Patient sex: F
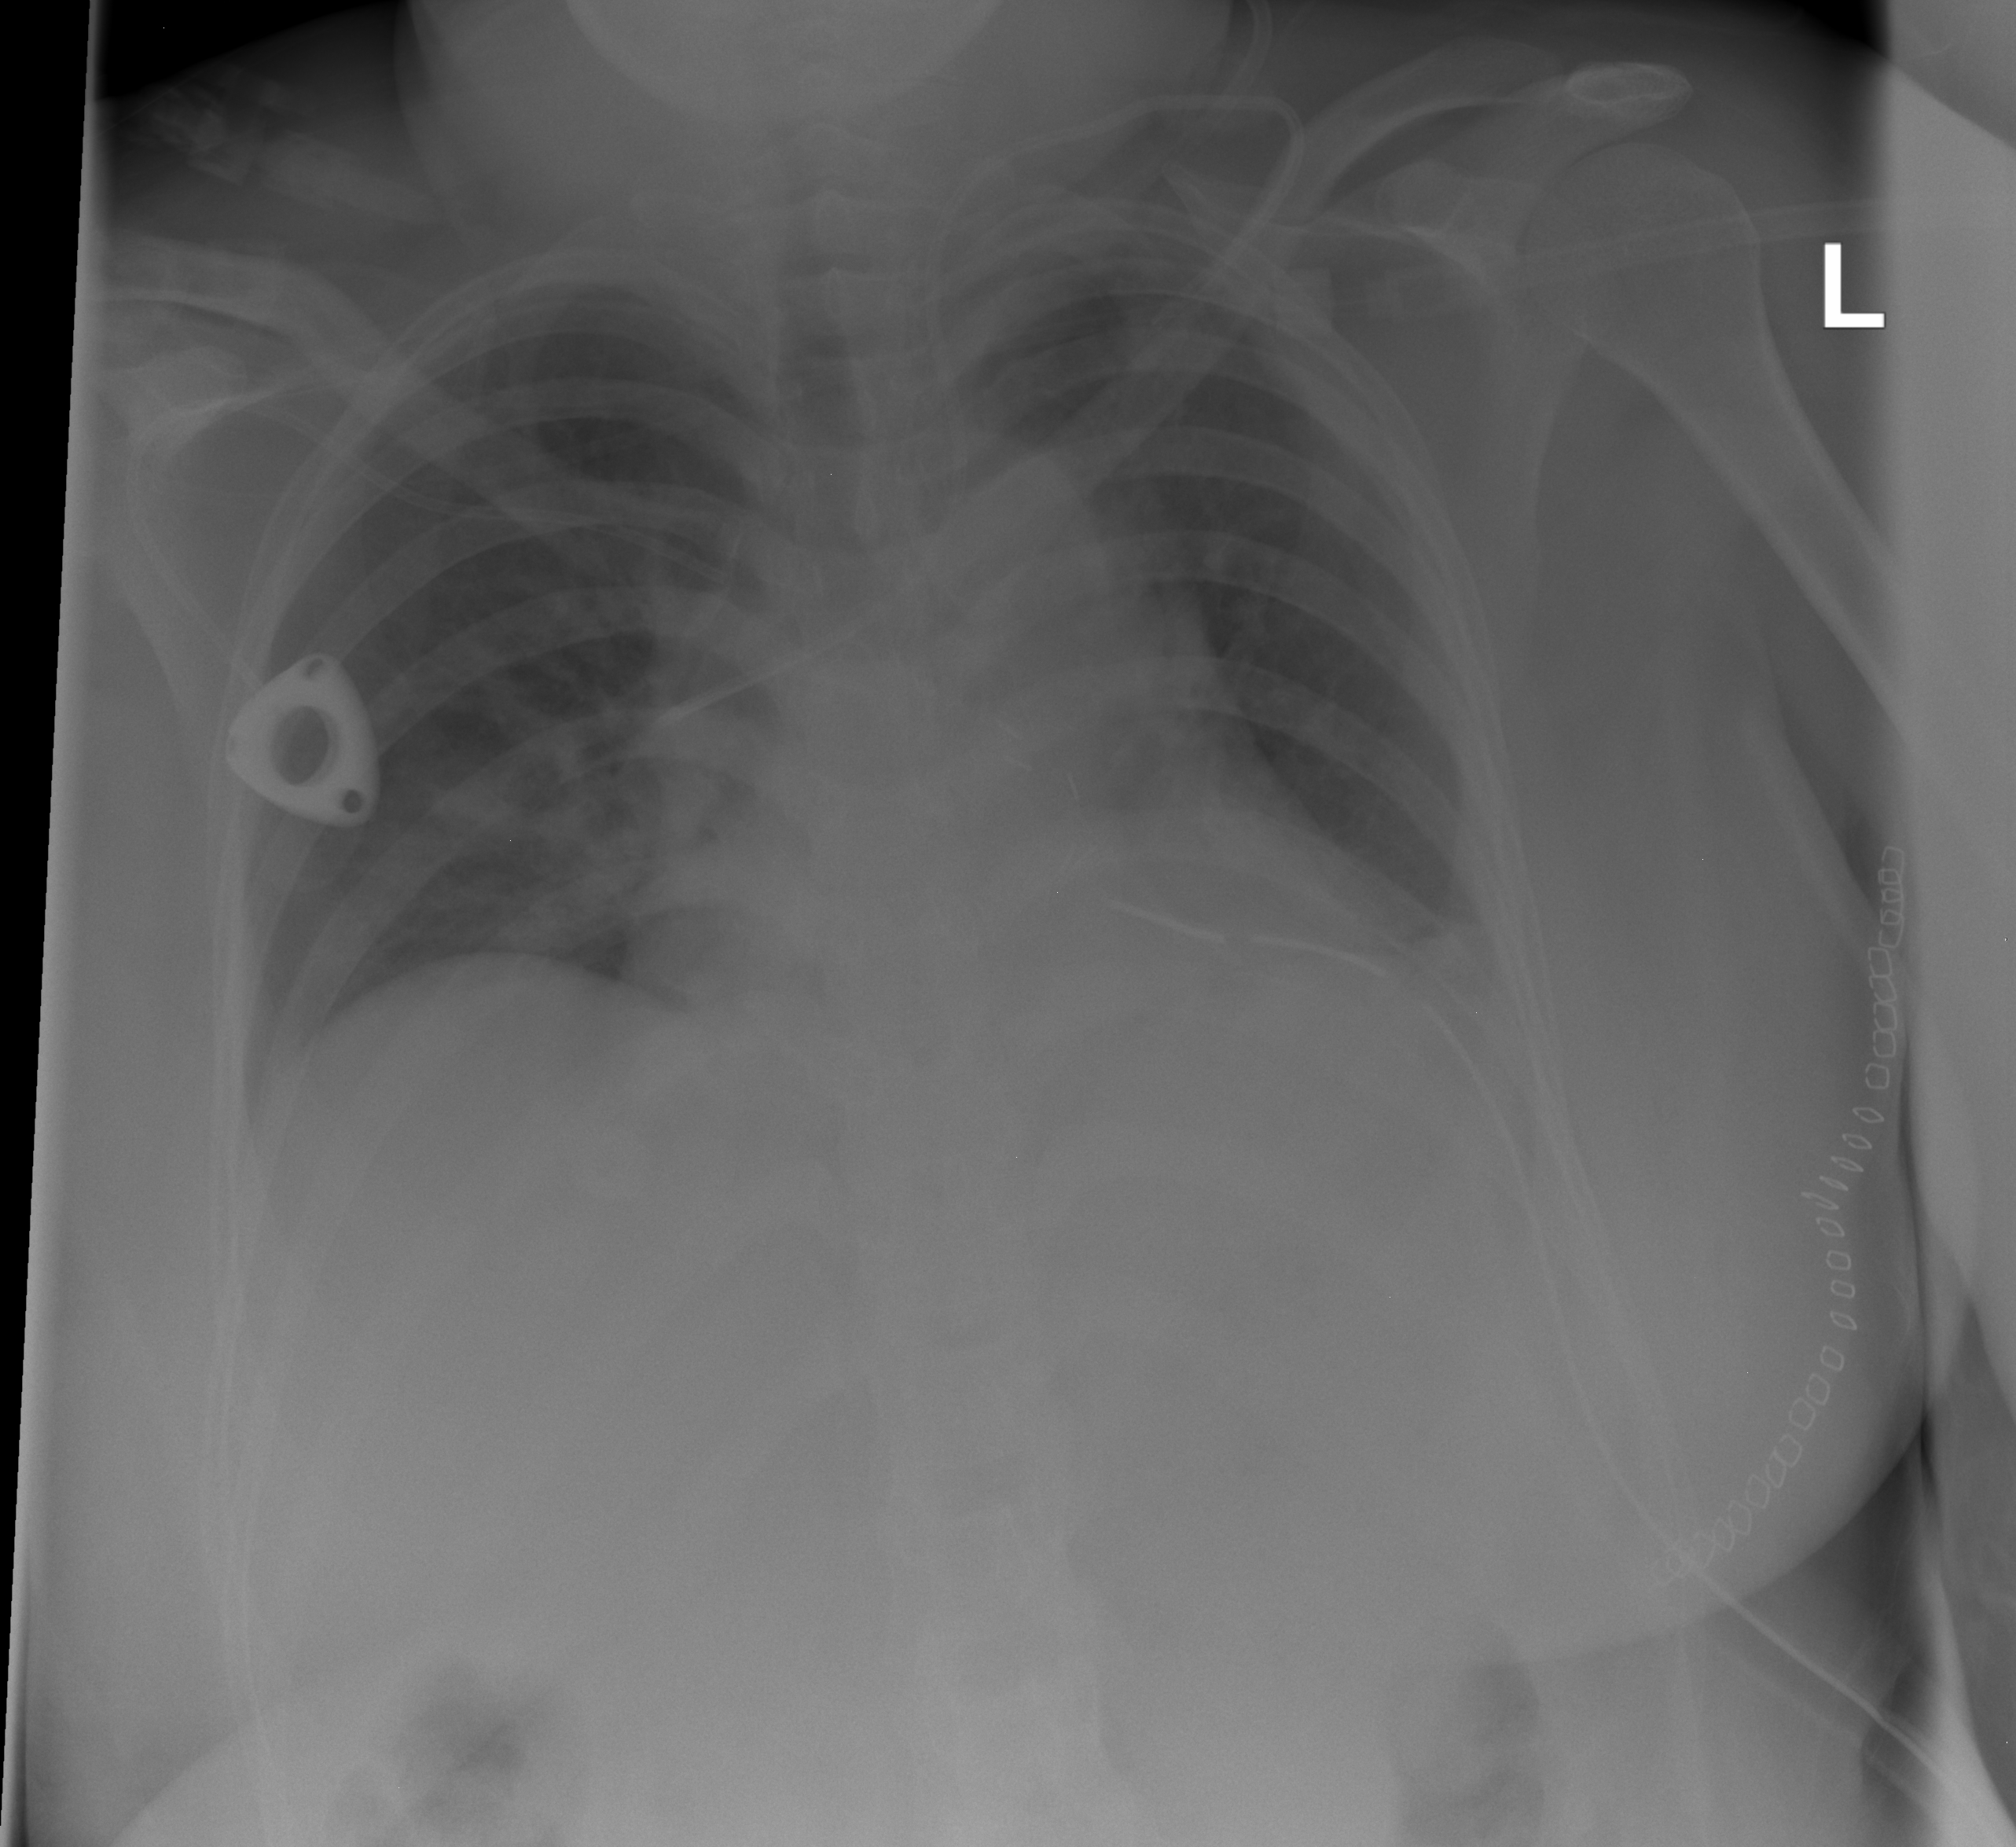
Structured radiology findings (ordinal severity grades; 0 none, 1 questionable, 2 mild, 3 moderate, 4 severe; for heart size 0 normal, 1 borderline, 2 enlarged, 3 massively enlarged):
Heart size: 0
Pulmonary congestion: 0
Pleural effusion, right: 0
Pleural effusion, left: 0
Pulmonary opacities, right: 0
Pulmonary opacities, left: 0
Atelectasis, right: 0
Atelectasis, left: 1